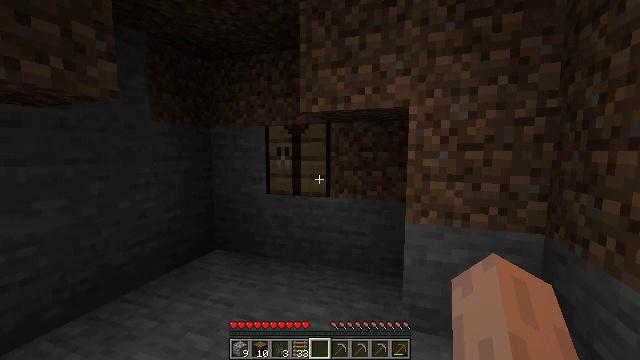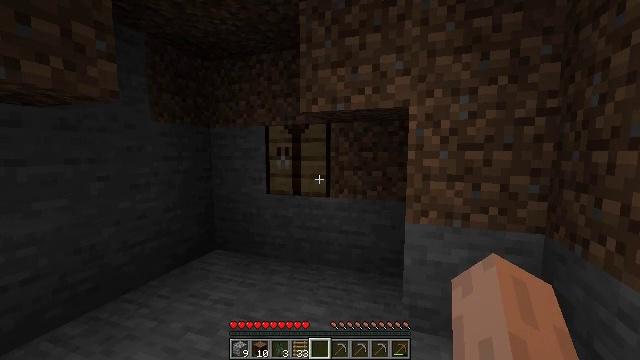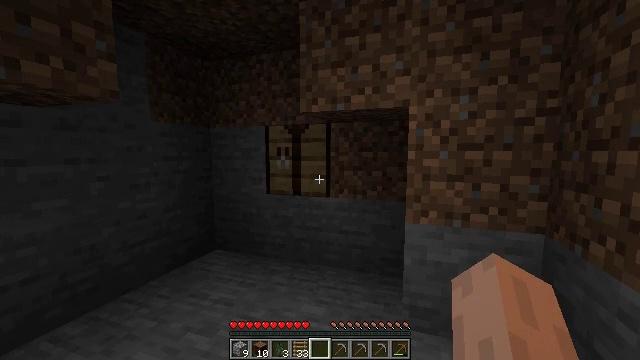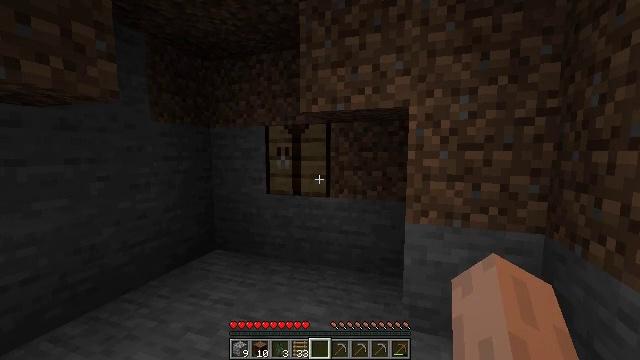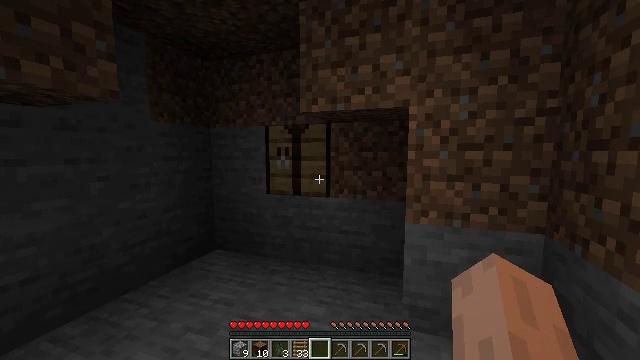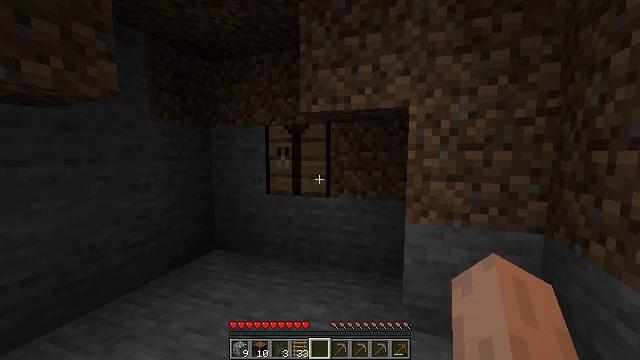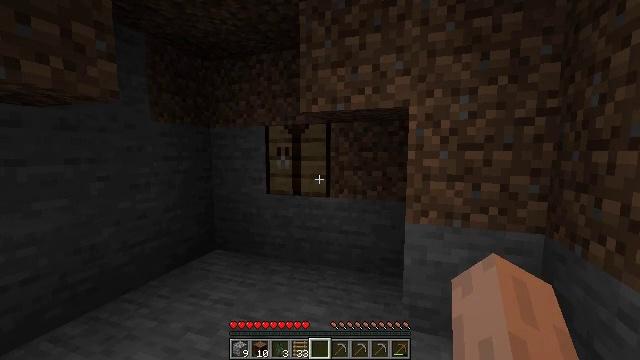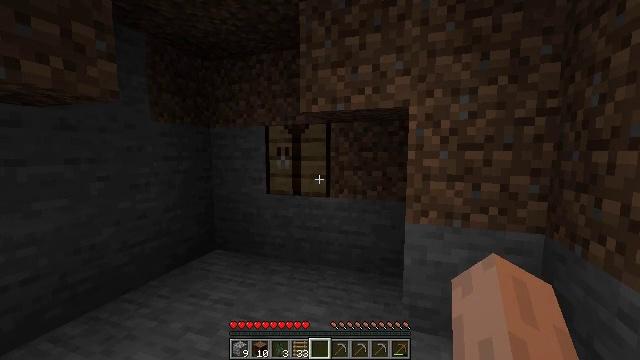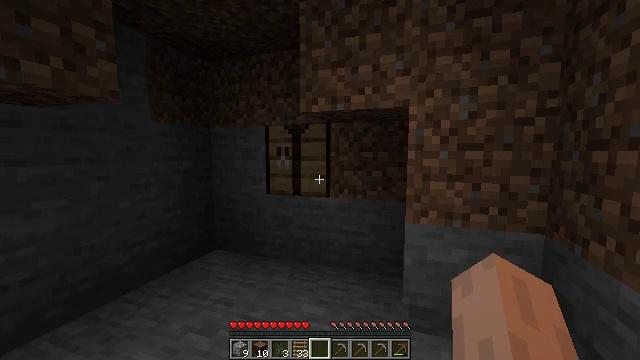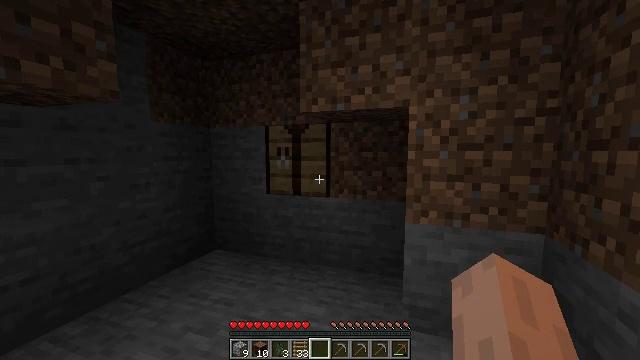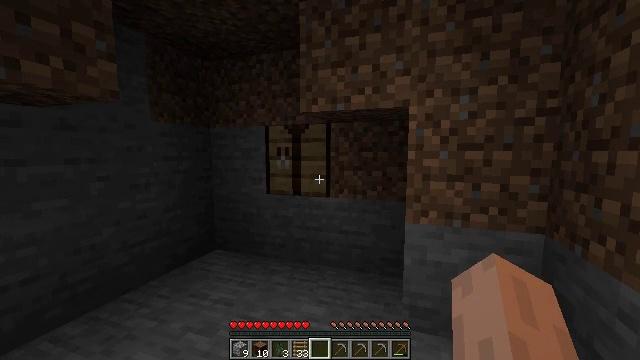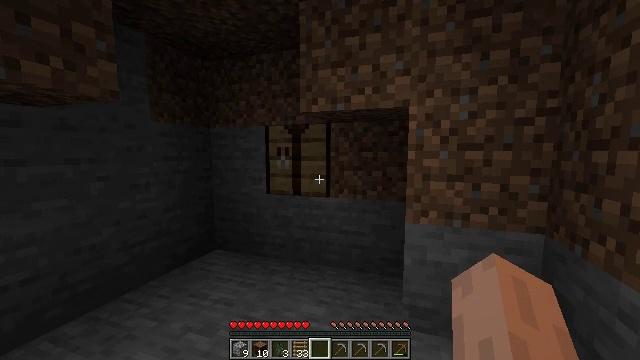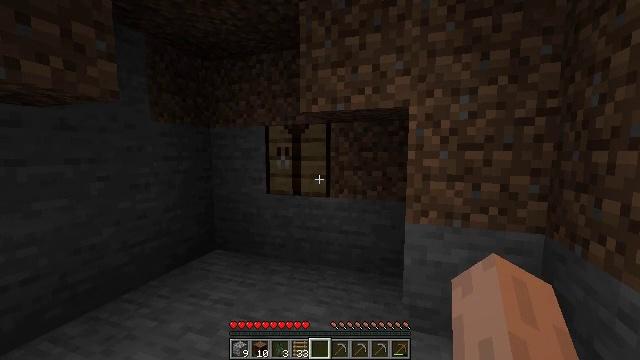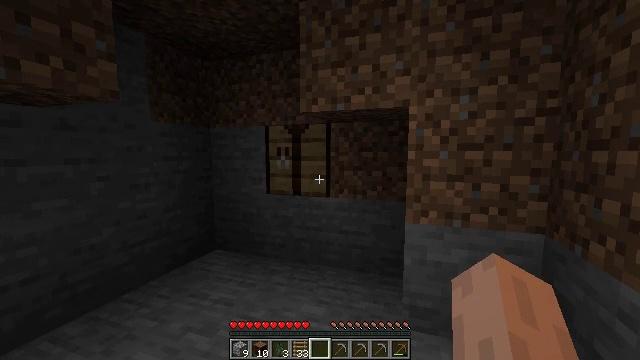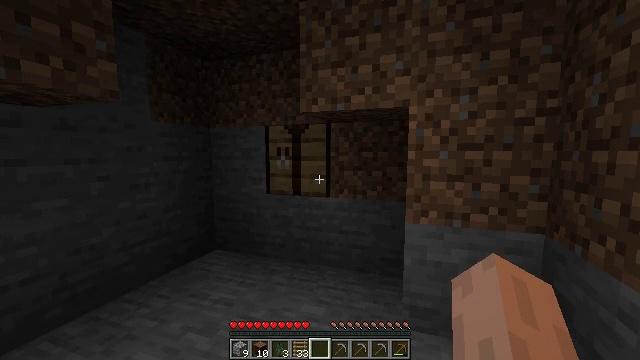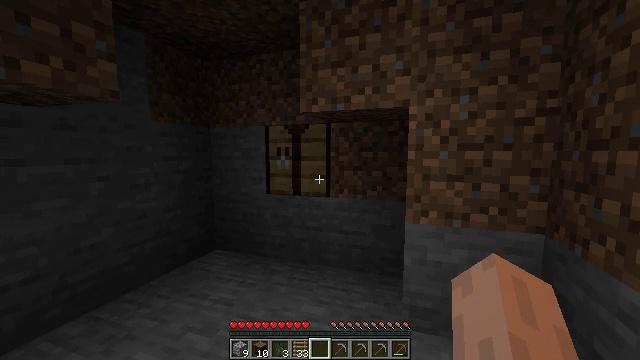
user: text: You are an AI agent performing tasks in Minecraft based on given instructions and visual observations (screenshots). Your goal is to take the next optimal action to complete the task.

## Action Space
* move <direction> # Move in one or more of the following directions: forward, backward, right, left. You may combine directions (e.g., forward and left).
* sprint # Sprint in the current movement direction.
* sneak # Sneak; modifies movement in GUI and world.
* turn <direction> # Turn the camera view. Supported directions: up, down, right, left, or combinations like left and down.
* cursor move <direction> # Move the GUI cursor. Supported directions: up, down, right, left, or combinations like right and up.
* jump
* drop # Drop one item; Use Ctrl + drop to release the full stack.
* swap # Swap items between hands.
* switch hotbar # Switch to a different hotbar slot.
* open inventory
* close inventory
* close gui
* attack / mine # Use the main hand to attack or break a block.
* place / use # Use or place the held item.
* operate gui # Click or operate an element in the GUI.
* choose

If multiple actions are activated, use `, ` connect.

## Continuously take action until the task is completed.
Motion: motion action
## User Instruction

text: Craft spruce planks.
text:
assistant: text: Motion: no_op
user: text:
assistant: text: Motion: no_op
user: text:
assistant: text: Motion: no_op
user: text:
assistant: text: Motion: no_op
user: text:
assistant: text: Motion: no_op
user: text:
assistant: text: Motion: no_op
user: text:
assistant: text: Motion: no_op
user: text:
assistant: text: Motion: no_op
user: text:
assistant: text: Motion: no_op
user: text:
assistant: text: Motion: no_op
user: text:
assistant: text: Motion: no_op
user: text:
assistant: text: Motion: no_op
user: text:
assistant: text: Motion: no_op
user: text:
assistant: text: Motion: no_op
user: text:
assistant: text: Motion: no_op
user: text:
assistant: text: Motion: no_op
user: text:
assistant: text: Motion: no_op
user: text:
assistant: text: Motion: no_op
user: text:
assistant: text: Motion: no_op
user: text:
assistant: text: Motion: no_op
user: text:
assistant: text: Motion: no_op
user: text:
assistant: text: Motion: no_op
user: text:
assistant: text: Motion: no_op
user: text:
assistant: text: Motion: no_op
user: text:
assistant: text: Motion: no_op
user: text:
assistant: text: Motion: no_op
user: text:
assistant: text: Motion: no_op
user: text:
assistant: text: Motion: no_op
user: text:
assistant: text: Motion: no_op
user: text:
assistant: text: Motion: no_op